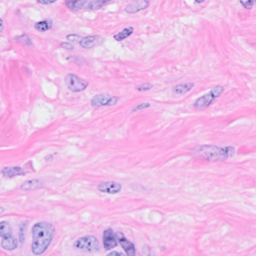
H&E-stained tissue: Breast